Question: How to add single value to yaxis label? Just like this 80 value:

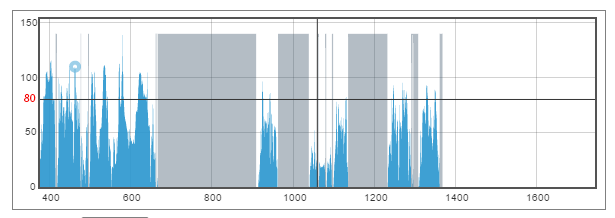
Answer: 1) For the line use <URL>, for example add this to your chart options:
'''
grid: {
markings: [ { xaxis: { from: 0, to: 2000 }, yaxis: { from: 80, to: 80 }, color: "black" }, ... ]
...
}
'''
Change the 'from' and 'to' values according to your needs and 'min/max' values.
2) For the value on the axis you have to add it manually like this (see the <URL>:
'''
var o = plot.pointOffset({ x: plot.getAxes().xaxis.min, y: 80.0});
$(plot.getPlaceholder()).append("<div style='position:absolute;right:" + (o.left - 4) + "px;top:" + o.top + "px;color:red;font-size:smaller;text-align:right'>80</div>");
'''